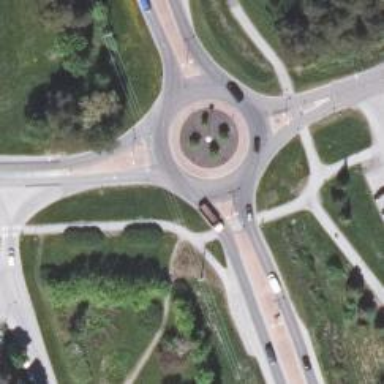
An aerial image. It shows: Secondary road made of asphalt leading to roundabout.